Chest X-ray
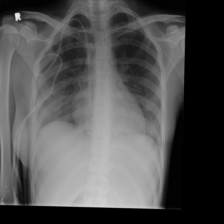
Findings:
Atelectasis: negative
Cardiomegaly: negative
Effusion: negative
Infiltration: negative
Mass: negative
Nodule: negative
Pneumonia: negative
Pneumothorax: negative
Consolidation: negative
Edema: negative
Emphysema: negative
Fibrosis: negative
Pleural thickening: negative
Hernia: negative